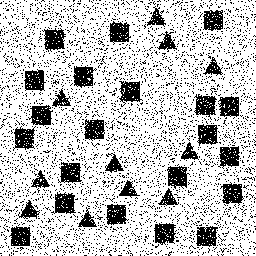
Squares: 21
Triangles: 11
Stars: 0
Total shapes: 32